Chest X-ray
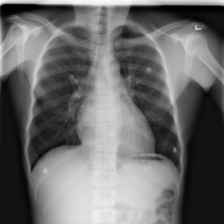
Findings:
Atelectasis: negative
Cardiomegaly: positive
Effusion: negative
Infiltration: negative
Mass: negative
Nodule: negative
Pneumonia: negative
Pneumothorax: negative
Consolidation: negative
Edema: negative
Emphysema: negative
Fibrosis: positive
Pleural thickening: negative
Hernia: negative